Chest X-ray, PA view. Patient: 45 years old, sex M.
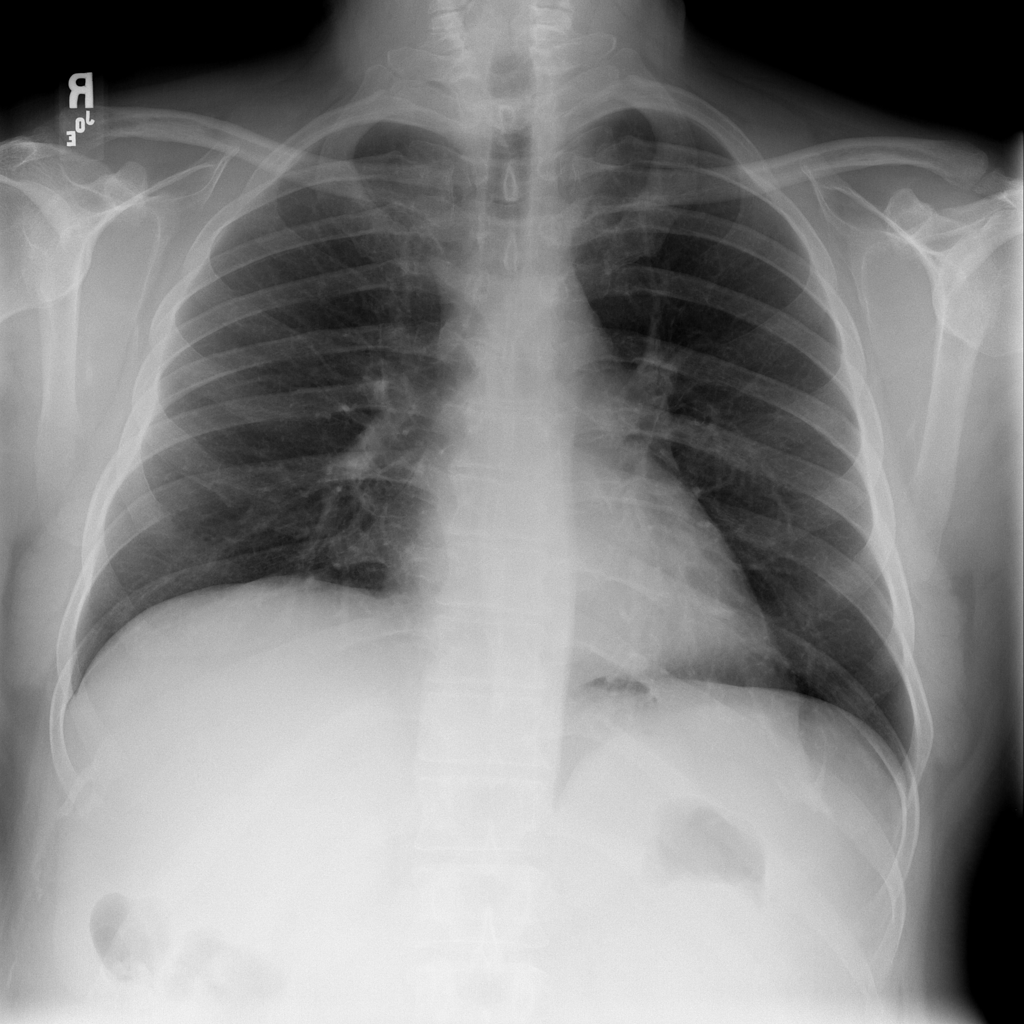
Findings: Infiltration